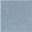
Piece: xx